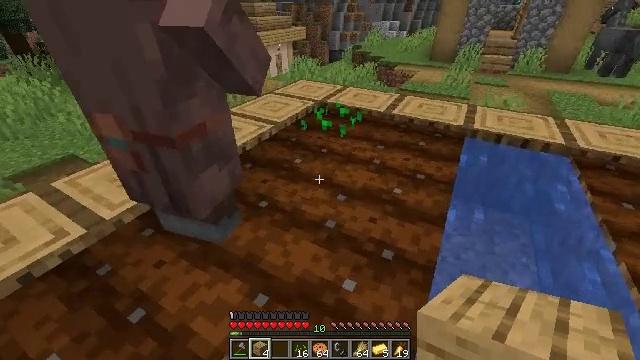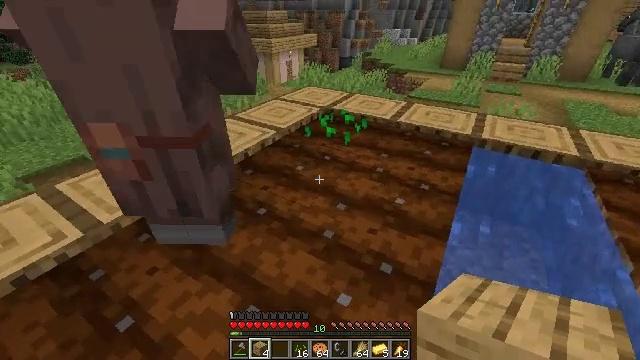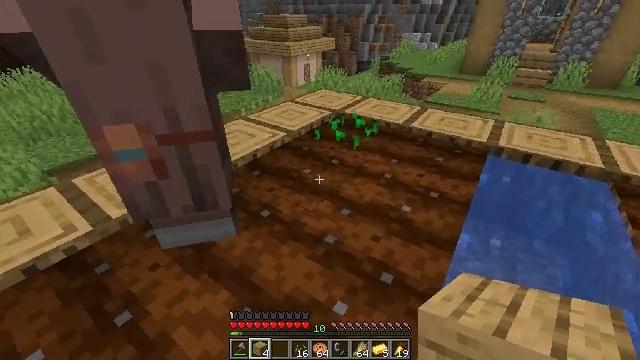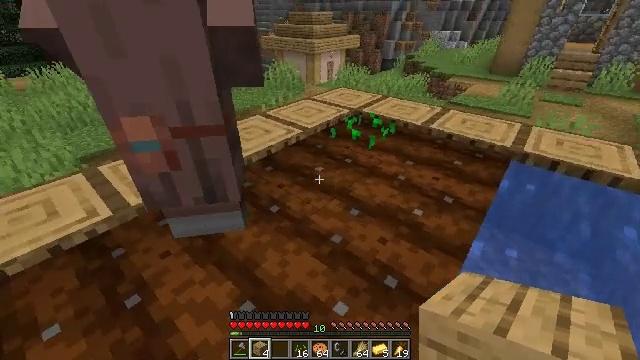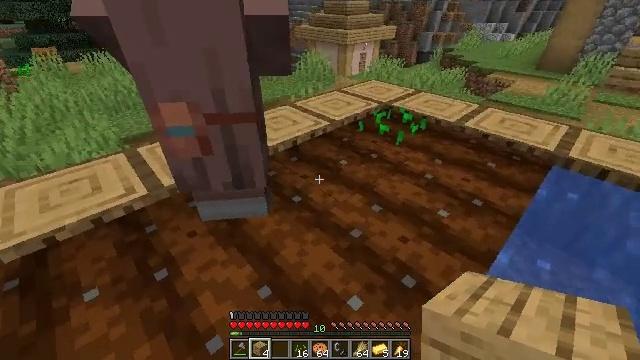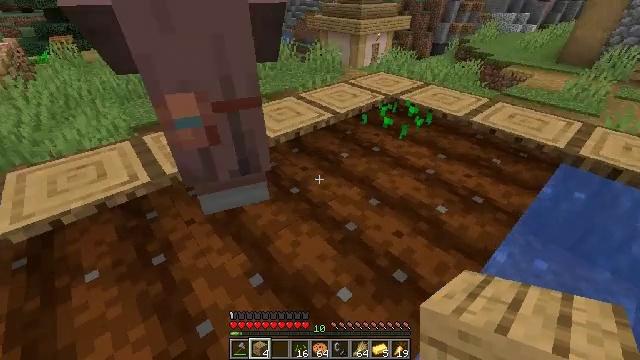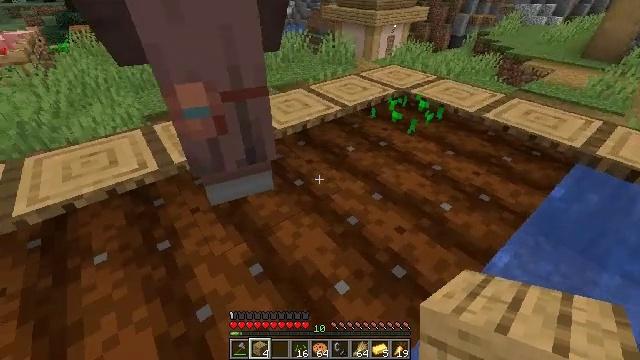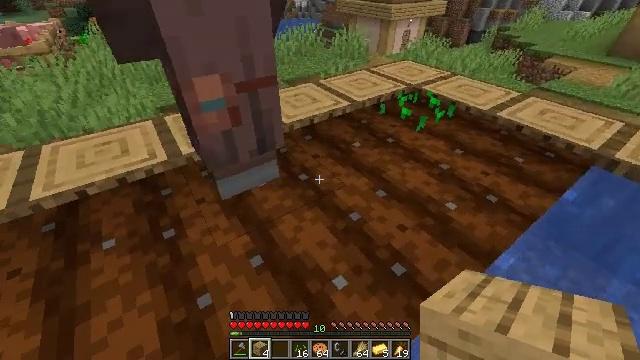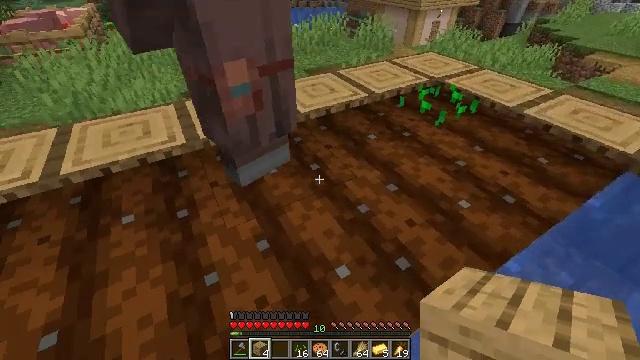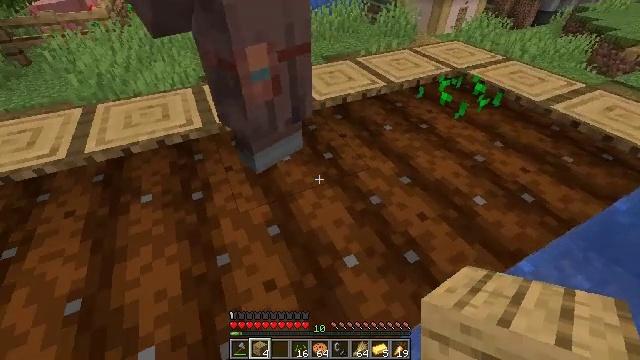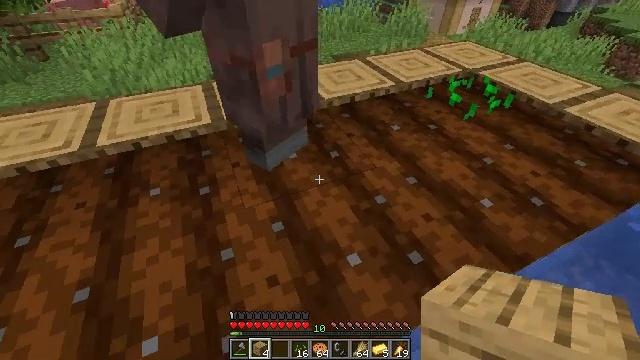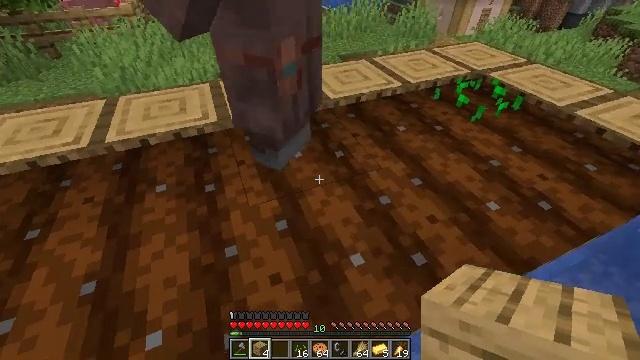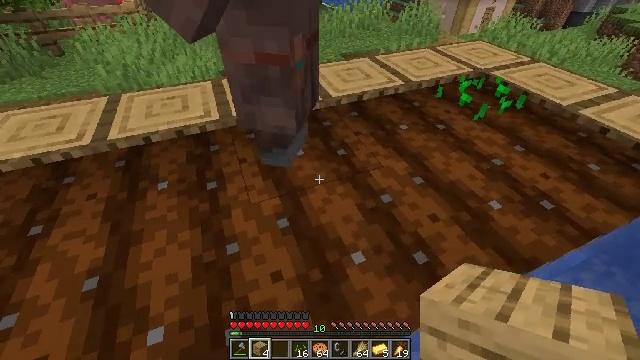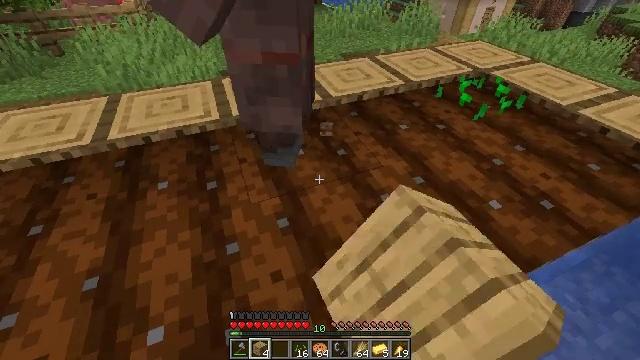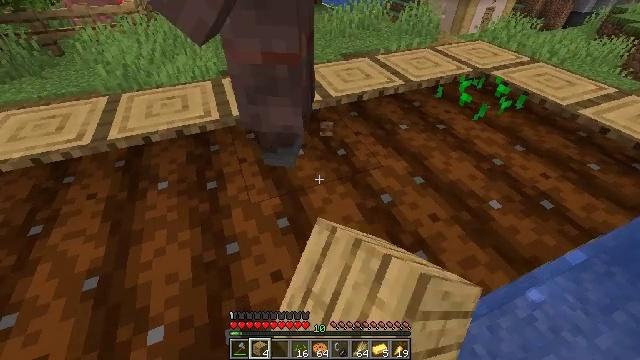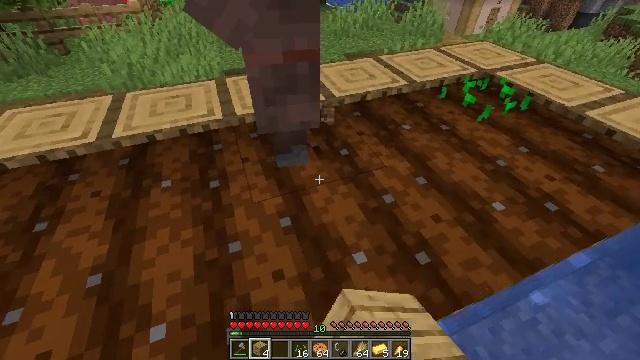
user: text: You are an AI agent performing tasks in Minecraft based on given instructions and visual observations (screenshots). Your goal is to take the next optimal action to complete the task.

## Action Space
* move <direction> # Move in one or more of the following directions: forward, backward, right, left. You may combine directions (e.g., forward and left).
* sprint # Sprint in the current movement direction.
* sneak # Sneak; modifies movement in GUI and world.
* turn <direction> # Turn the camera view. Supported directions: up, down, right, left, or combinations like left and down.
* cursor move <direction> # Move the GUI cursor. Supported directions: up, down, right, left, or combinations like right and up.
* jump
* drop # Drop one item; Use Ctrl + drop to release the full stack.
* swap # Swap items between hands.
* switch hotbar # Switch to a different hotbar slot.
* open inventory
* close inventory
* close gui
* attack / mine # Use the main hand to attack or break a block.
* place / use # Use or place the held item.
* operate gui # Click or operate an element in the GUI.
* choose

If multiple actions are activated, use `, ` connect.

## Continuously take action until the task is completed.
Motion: motion action
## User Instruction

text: Reclaim farmland by breaking it.
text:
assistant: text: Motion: move right, sneak, turn left and up
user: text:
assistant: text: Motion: move right, sneak, turn left
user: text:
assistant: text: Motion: move right, sneak, turn left
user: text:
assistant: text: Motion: move right, sneak, turn left and down
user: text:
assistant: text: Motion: move right, sneak, turn left and down
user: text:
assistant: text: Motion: move right, sneak, turn left and down
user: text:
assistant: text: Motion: sneak, turn left and down
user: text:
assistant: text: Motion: sneak, turn left and down
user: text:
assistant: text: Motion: sneak, turn left and down
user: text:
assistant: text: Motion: sneak, turn left
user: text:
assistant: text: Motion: sneak, turn left
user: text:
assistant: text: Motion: sneak, attack / mine
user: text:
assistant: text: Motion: sneak, attack / mine
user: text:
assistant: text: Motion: sneak, attack / mine
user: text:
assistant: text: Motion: sneak, attack / mine
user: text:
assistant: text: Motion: sneak, attack / mine
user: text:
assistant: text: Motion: sneak, attack / mine
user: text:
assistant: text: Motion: sneak, attack / mine
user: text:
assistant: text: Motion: sneak, attack / mine
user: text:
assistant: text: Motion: sneak, attack / mine
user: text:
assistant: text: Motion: sneak, attack / mine
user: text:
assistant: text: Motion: sneak, attack / mine
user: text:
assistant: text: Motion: sneak, attack / mine
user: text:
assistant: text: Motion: sneak, attack / mine
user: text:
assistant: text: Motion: sneak, attack / mine
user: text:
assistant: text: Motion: sneak, attack / mine
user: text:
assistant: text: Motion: sneak, attack / mine
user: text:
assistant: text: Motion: sneak, attack / mine
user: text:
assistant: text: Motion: sneak, attack / mine
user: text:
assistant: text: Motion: sneak, attack / mine